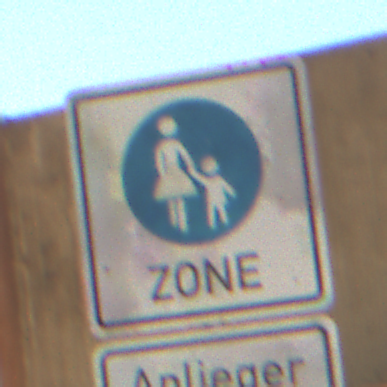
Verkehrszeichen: BeginnFussgaengerzone
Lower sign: PersonengruppenFrei1
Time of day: SunriseSunset
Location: Roofed (Suburban)
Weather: Clear
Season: NotSpecified
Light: Natural